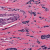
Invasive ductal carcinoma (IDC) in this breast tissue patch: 1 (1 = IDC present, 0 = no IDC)